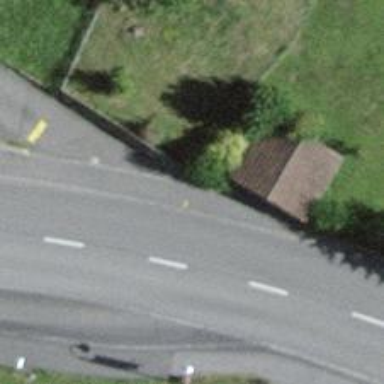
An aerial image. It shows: Bus stop with sheltered platform for public transport.